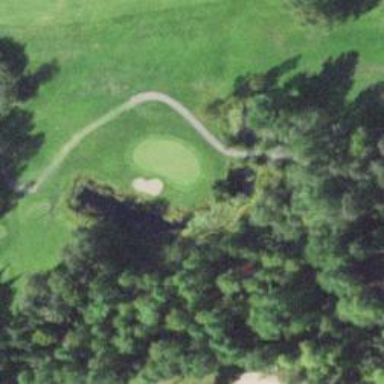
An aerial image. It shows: View of golf hole.